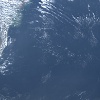
Label: water